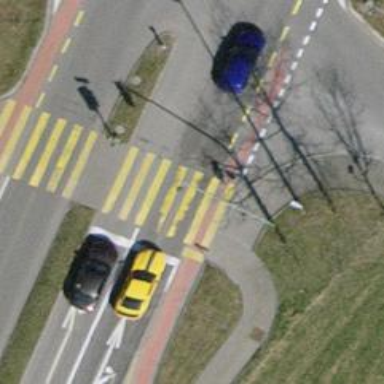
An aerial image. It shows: Road with traffic signals.